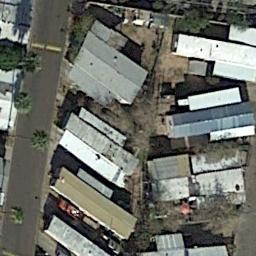
Label: residential